Question: A segue in my app is being called multiple times, which is causing the view to continuously "load" until the app stops calling the segue function. It does this about 4 times until it's finished. After placing breakpoints in the code I noticed that the app is bouncing between these two functions:
'''
if success {
self.performSegueWithIdentifier("startGame", sender: "user")
}
'''
That is the action that triggers the segue (the user swipes something). It then goes to the next breakpoint:
'''
if (segue.identifier == "startGame") {
let destinationNavigationController = segue.destinationViewController as! GameViewController
destinationNavigationController.user = self.users[self.currentUser]
}
'''
The app goes back and forth between the two sections about 4 times. When I created the segue in my storyboard I made sure to wire the segue from the view controller itself (not a table/UI view) to the destination view.
What else can I do to fix this?
Thanks!
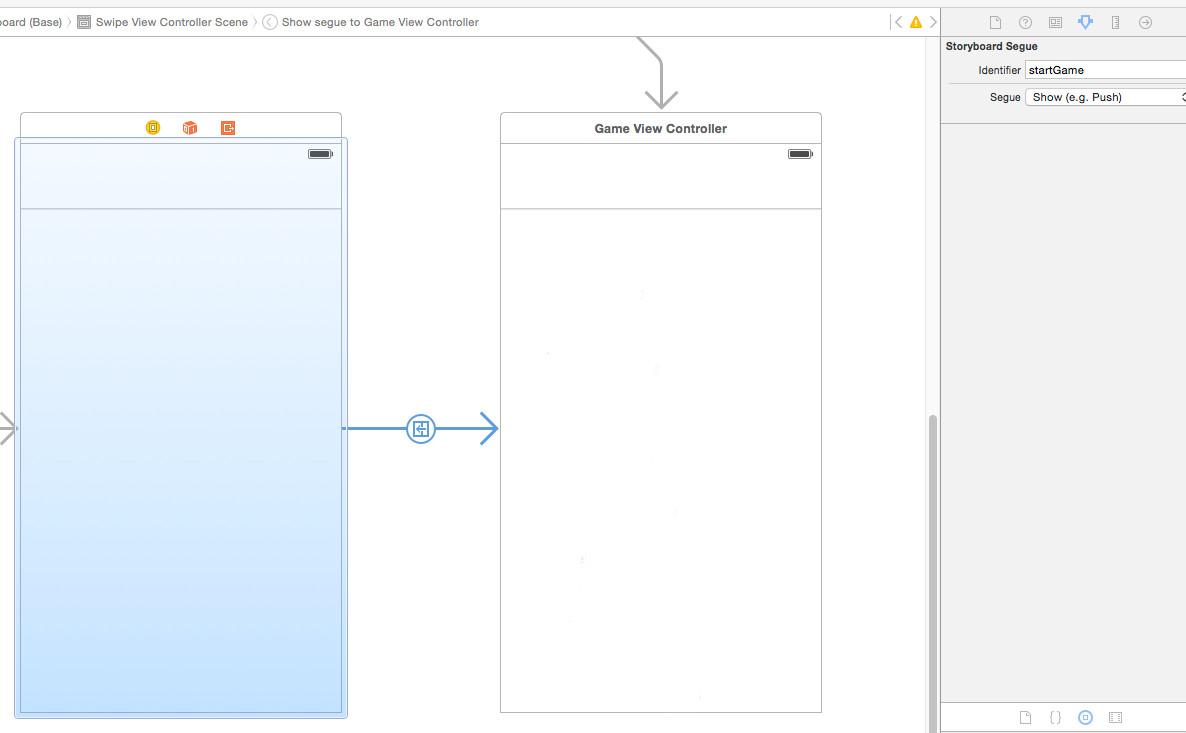
Answer: 1. In storyboard, create a segue by holding control and dragging from the yellow icon of the 1st view controller to the 2nd view controller.
2. Give it an id, and the kind should be push if they are embedded in a navigation controller.
3. In your 1st view controller class: override func prepareForSegue(segue: UIStoryboardSegue, sender: AnyObject?) {
if segue.identifier == "startGame" {
let viewController = segue.destinationViewController as! GameViewController
// this next view controller should have property that will store passed value
viewController.user = self.users[self.currentUser]
}
}
4. When you want to move to the next view controller: performSegueWithIdentifier("startGame", sender: self)